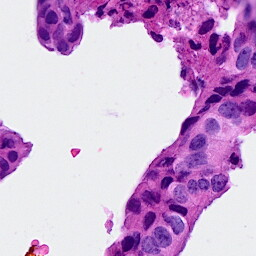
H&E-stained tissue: Breast